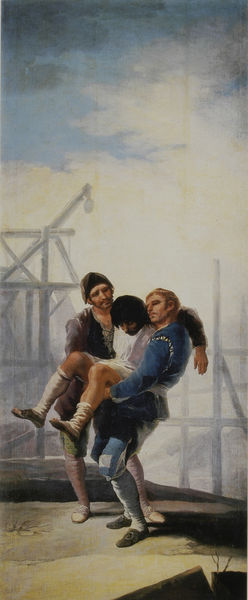
Titel: The Wounded Mason
Künstler: Francisco José Goya Lucientes
Standort: Madrid
Institution: Museo del Prado
Schlagwörter: blau, dunkel, fuß, gemälde, gruppe, hand, haut, himmel, mann, schatten, weiß, wolken, gelb, grün, menschen, ocker, abend, ausschnitt, braun, grau, haar, hell, hintergrund, holz, hut, licht, männer, orange, schwarz, ölbild, ausblick, dach, wiese, wolke, beige, haube, hochformat, leute, malerei, mode, tanz, teppich, alkohol, bart, betrunken, blond, hemd, hose, jacke, jung, kappe, kappen, mütze, saufen, arm, arme, geschichte, halten, hinrichtung, stein, tod, tot, toter, tragen, hände, porträt, öl, erde, morgen, weite, brücke, sonne, boden, drei, paar, personen, bühne, rosa, schulter, schultern, genre, beine, bewölkt, kopfbedeckung, spanien, bein, füße, zwei, schuhe, hemden, dunst, luftperspektive, nebel, arbeiter, figuren, hafen, ölgemälde, krieg, drei männer, detail, schmal, goya, balken, gestell, socken, knie, hoch, strümpfe, stütze, gerüst, hängen, krank, diesig, kran, seilzug, winde, zweig, uniform, verletzt, schritt, gestalten, skelett, handwerker, kranker, hüfte, antik, hilfe, heben, mittelalter, fall, sturz, unfall, müde, schreiten, fachwerk, kostüme, freund, kniestrümpfe, kniebundhosen, velazquez, plateau, matrosen, erschöpft, kranke, verletzung, träger, format, gestürzt, schlafender, bau, komisch, tänzer, helfen, rettung, betrunkener, verwundeter, römisch, gebälk, baustelle, bauarbeiten, retter, troja, kontruktion, konstuktion, lau, neuzeit, spitzhut, bauarbeiter, holzgerüst, helfer, freunde, verletzter, baugerüst, galgen, besoffen, gerüste, seidenstrümpfe, aeneas, ribera, plateua, beinling, bauplatz, platform, dachdecker, pas de deux, knieschutz, ohnmächtig, eisengerüst, bewusstlos, dombau, suff, stnagen, besonnter boden, blau!, blauer wams, helfende, kamerad, kniwbunthosen, morgenstunden, wo isses, wolken blau, 1600, 1700, weuiíss, kurwa, gerust